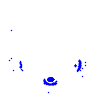
Particle: electron